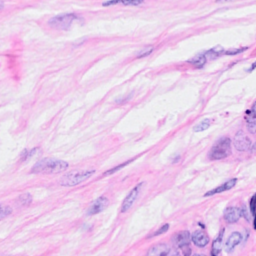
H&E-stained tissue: Breast